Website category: auto
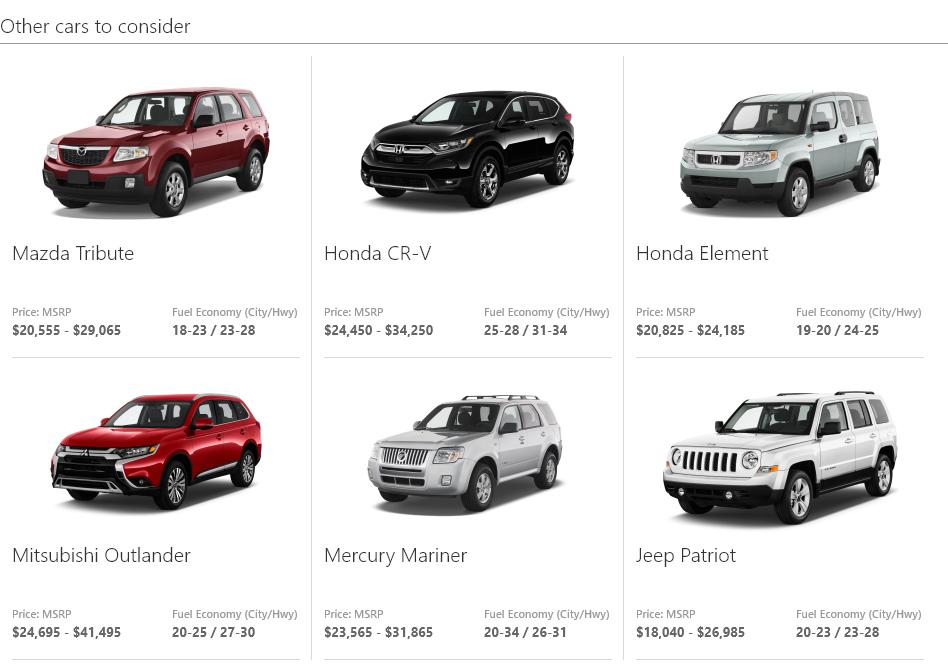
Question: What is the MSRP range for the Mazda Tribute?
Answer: $20,555 - $29,065

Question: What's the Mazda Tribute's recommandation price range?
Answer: $20,555 - $29,065

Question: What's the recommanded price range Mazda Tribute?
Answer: $20,555 - $29,065

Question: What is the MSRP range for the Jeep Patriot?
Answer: $18,040 - $26,985

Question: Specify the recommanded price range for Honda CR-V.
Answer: $24,450 - $34,250

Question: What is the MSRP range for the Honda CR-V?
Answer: $24,450 - $34,250

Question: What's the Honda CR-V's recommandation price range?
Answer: $24,450 - $34,250

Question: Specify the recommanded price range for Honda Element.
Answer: $20,825 - $24,185

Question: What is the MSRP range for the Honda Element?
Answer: $20,825 - $24,185

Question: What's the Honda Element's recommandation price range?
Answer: $20,825 - $24,185

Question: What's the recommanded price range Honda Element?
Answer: $20,825 - $24,185

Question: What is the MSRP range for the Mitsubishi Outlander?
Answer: $24,695 - $41,495

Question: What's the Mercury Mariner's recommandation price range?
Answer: $23,565 - $31,865

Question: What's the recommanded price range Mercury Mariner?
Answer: $23,565 - $31,865

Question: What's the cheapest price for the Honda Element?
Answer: $20,825

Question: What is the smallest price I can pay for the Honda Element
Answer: $20,825

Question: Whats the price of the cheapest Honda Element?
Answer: $20,825

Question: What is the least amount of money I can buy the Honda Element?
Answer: $20,825

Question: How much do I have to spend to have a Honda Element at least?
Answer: $20,825

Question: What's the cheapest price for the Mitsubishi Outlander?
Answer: $24,695

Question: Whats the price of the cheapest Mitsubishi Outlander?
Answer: $24,695

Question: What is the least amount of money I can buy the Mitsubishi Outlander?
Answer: $24,695

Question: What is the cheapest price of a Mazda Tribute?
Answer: $20,555

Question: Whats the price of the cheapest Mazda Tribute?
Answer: $20,555

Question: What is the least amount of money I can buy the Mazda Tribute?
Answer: $20,555

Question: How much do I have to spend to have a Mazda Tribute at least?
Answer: $20,555

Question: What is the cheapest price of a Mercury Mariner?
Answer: $23,565

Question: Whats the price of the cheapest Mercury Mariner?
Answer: $23,565

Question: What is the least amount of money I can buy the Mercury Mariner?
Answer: $23,565

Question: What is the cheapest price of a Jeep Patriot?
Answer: $18,040

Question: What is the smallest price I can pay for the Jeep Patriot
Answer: $18,040

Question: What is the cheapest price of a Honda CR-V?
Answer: $24,450

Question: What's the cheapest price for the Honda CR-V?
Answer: $24,450

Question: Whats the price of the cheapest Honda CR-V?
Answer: $24,450

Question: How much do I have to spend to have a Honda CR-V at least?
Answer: $24,450

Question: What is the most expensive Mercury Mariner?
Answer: $31,865

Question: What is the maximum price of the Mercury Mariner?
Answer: $31,865

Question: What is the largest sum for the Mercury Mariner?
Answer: $31,865

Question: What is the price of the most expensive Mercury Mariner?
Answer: $31,865

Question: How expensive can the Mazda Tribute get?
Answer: $29,065

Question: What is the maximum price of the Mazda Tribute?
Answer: $29,065

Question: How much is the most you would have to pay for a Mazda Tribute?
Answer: $29,065

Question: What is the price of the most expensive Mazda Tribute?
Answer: $29,065

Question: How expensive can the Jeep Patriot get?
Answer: $26,985

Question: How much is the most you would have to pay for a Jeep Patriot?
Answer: $26,985

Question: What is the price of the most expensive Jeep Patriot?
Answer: $26,985

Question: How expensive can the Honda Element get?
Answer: $24,185

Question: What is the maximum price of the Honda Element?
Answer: $24,185

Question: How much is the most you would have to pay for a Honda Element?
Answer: $24,185

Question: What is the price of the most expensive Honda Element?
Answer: $24,185

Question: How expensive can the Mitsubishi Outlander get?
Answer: $41,495

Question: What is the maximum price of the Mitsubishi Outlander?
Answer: $41,495

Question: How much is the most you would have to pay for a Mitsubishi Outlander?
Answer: $41,495

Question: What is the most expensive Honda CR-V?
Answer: $34,250

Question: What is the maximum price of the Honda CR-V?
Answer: $34,250

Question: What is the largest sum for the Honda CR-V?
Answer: $34,250

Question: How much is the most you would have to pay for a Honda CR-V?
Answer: $34,250

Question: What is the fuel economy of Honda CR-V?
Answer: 25-28 / 31-34

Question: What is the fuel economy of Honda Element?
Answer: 19-20 / 24-25

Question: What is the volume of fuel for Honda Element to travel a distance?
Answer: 19-20 / 24-25

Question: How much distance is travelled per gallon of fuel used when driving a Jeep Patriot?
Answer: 20-23 / 23-28

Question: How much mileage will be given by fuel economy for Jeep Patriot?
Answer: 20-23 / 23-28

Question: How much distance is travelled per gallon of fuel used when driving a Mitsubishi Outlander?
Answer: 20-25 / 27-30

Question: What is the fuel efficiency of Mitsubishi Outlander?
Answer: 20-25 / 27-30